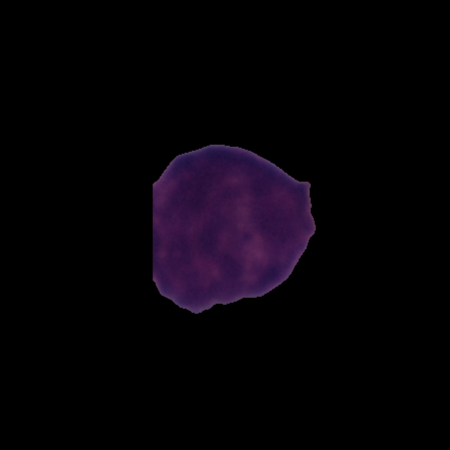
Label: cancer